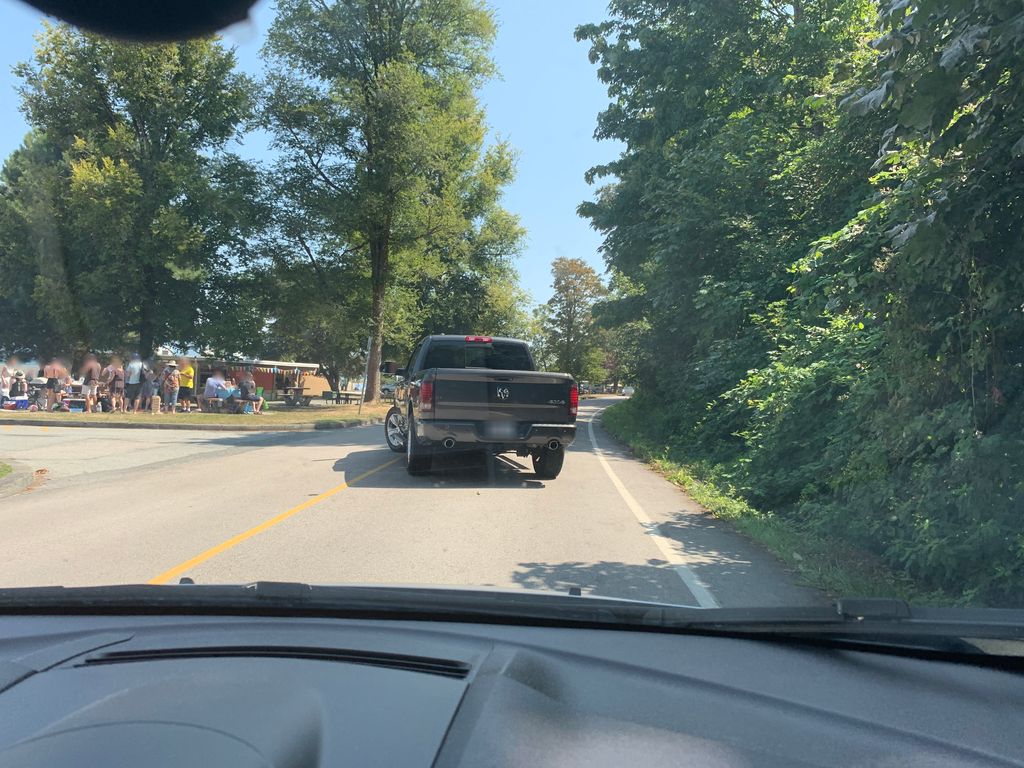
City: vancouver